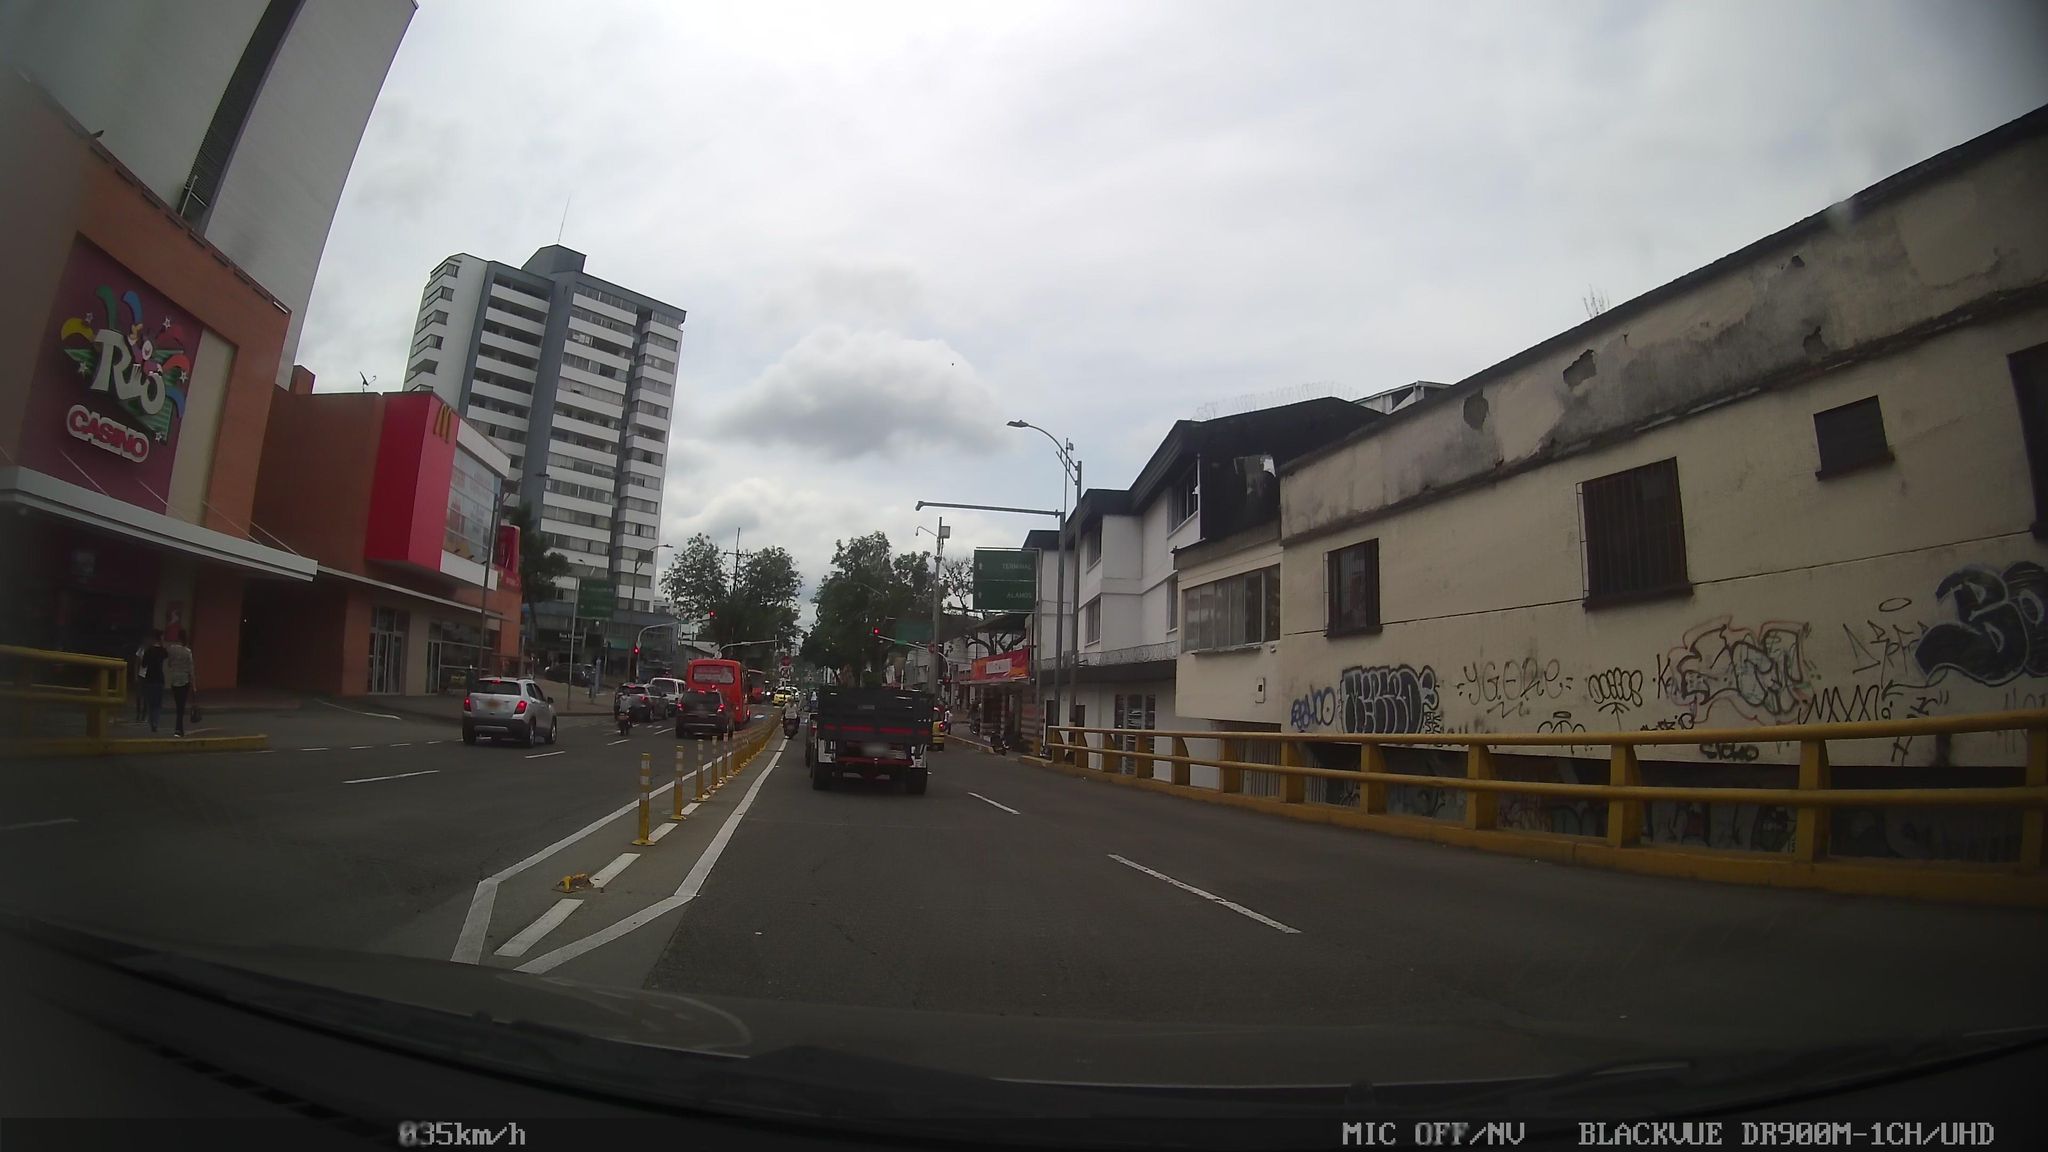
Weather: cloudy
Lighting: day
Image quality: good
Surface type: driving surface
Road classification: secondary_link, secondary
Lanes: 2
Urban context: urban centre
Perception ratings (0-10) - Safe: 1.32, Lively: 7.56, Beautiful: 4.9, Boring: 2.94, Depressing: 6.85, Wealthy: 1.33